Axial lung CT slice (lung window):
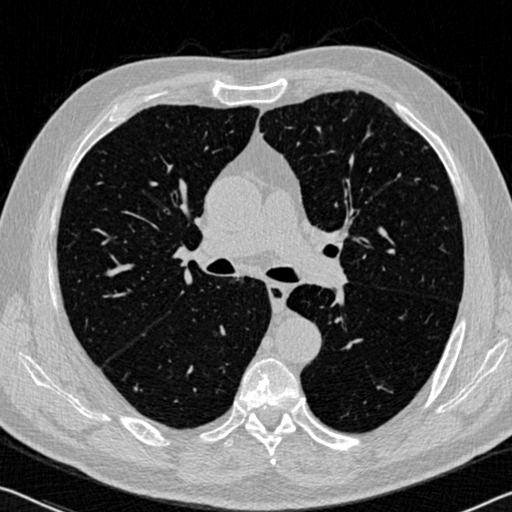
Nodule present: no